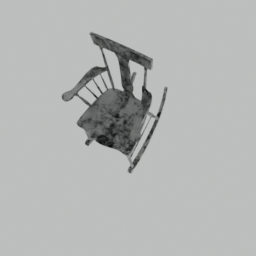
Label: furniture